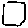
Label: square